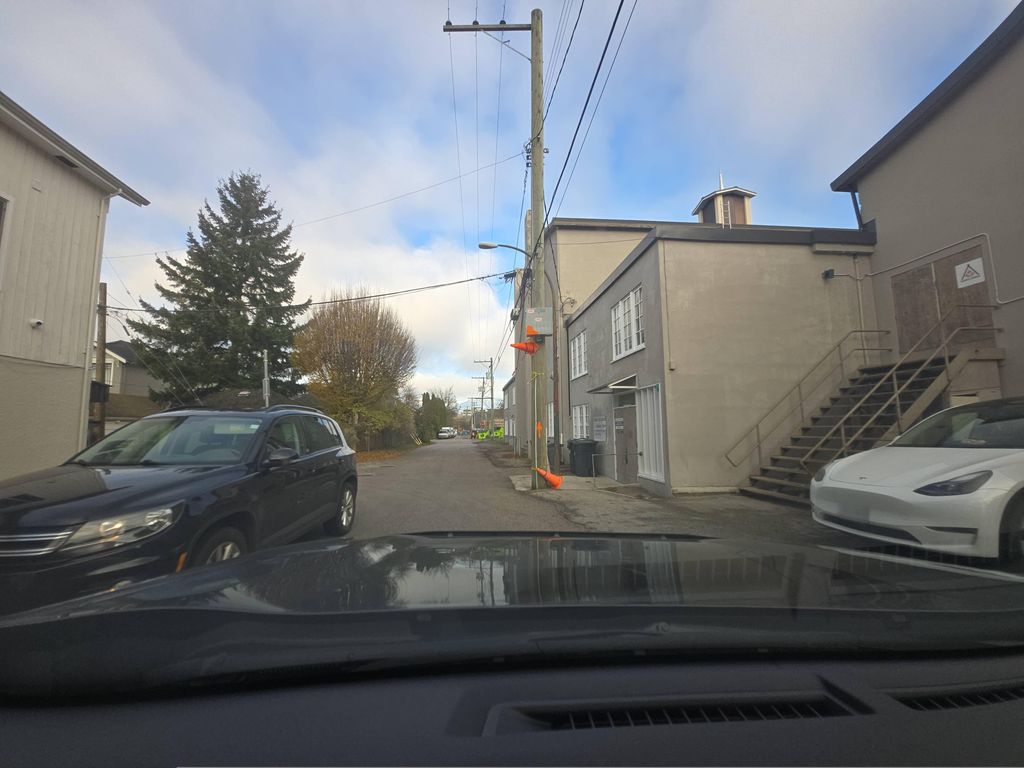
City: vancouver